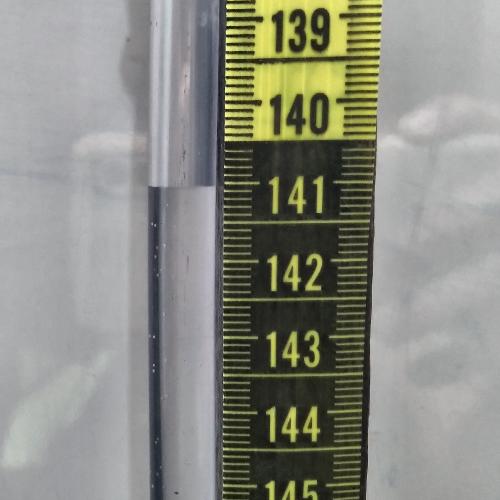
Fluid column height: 141.1 cm